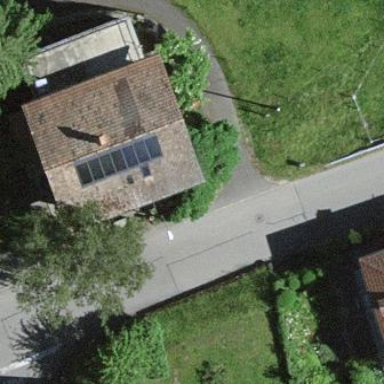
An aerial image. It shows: Residential building.